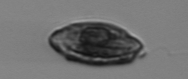
Label: Katodinium_or_Torodinium